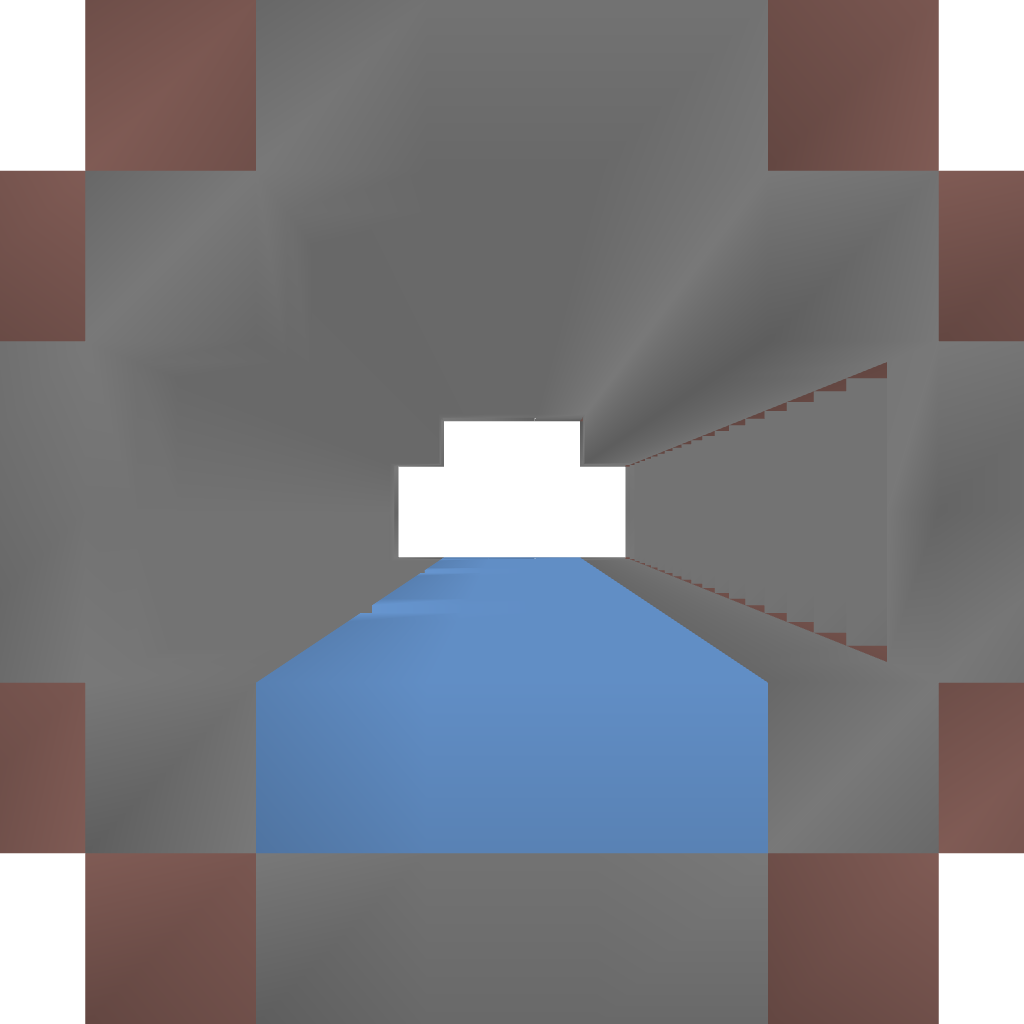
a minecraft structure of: Sewer Template Stright bad low quality